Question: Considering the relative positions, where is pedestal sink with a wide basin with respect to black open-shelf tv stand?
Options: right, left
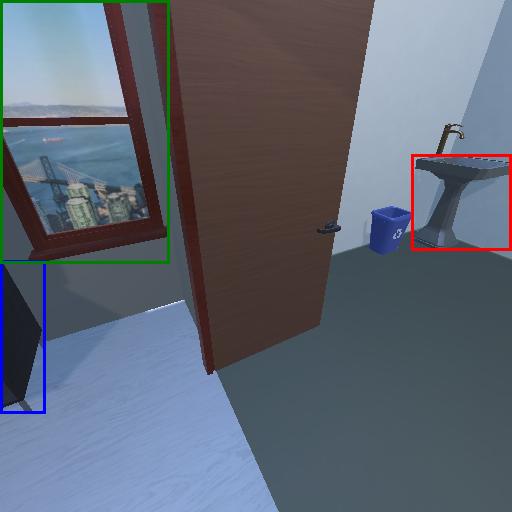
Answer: right